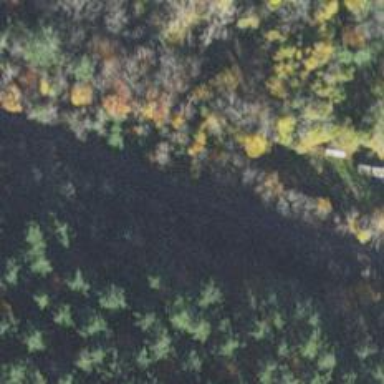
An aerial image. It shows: Railway track.